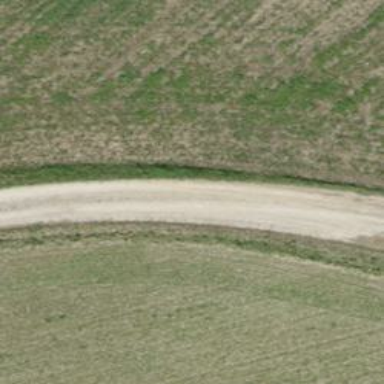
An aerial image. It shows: Track with compacted grade 2 surface.